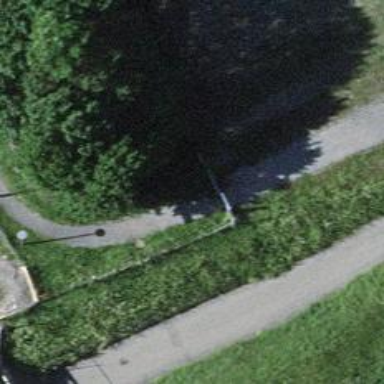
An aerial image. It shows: Gate.